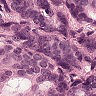
Metastatic tissue present: yes